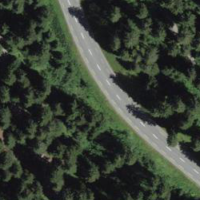
EUNIS habitat code: 43
Species observed at this site:
Vaccinium myrtillus
Nucifraga caryocatactes
Knautia arvensis